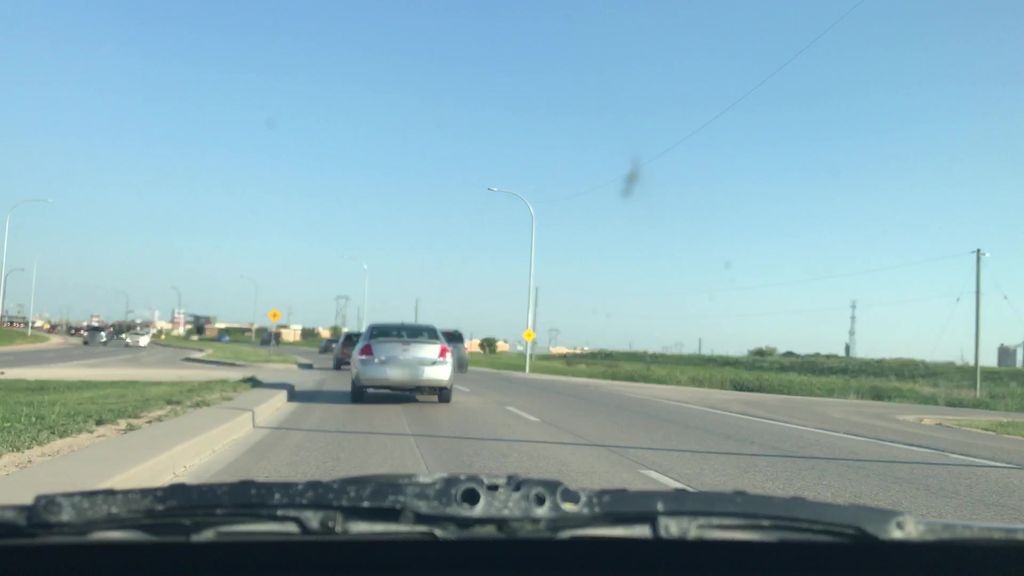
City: winnipeg